Field crop: tomato
Growth stage: 1
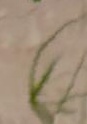
Species: cyperus